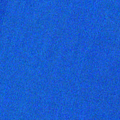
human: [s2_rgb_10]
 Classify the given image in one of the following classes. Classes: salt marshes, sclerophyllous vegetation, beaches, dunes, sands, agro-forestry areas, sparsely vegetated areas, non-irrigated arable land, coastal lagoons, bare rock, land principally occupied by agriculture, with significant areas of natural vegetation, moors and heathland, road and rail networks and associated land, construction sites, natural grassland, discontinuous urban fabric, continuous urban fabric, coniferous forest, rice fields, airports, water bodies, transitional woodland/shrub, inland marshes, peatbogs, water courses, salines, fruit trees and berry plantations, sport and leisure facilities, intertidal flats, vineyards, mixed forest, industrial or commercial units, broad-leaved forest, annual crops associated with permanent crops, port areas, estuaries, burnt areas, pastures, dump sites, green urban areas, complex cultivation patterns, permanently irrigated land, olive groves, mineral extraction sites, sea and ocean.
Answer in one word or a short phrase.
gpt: sea and ocean